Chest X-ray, AP view. Patient: 44 years old, sex M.
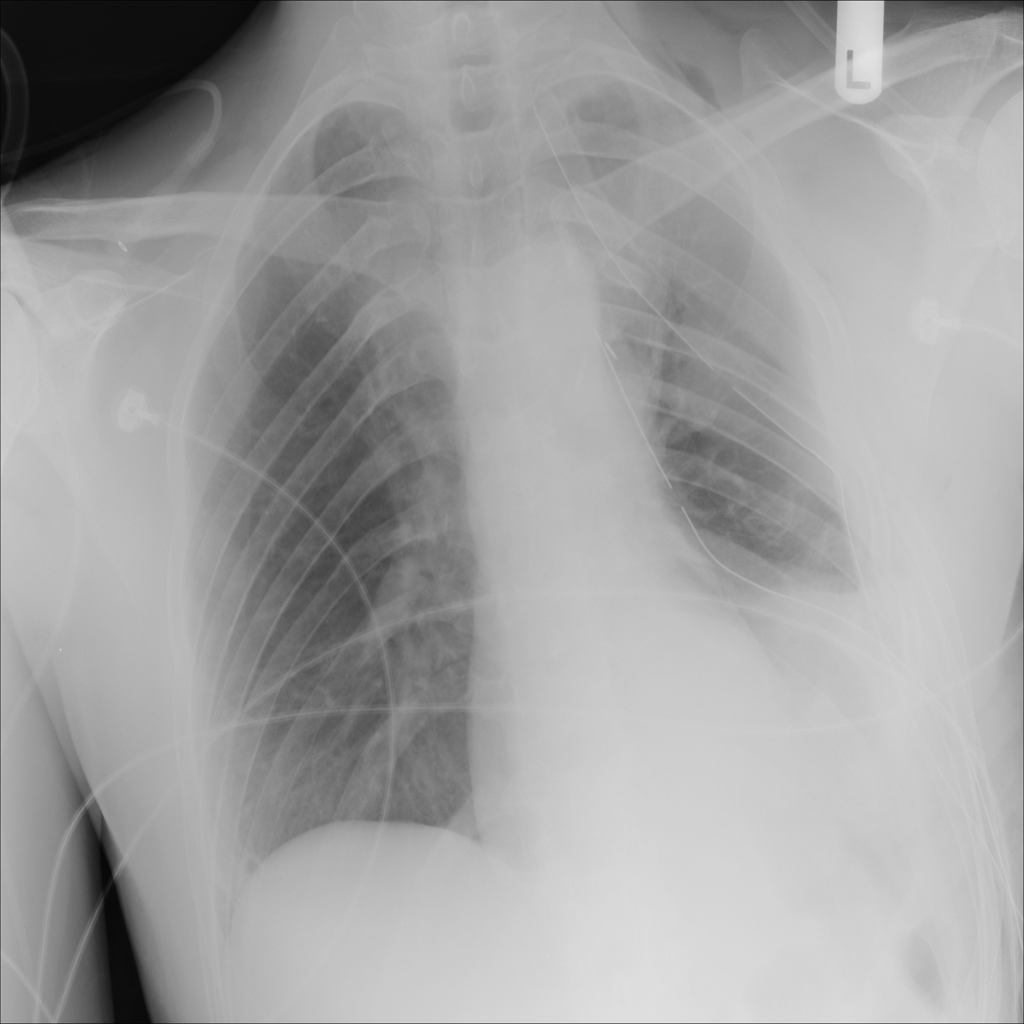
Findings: Emphysema